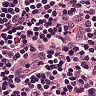
Metastatic tissue present: no